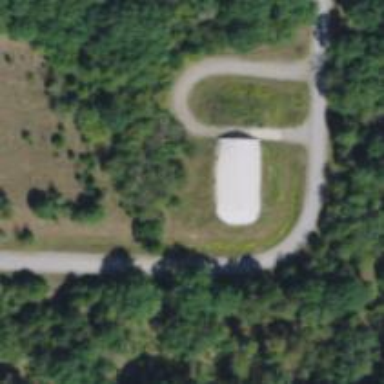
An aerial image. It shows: Military bunker for protection and defense.